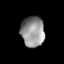
Tissue: lung
Cell type: Others
Senescence score: 0.2109
Nuclear area (px): 700
Mean DAPI intensity: 145.77